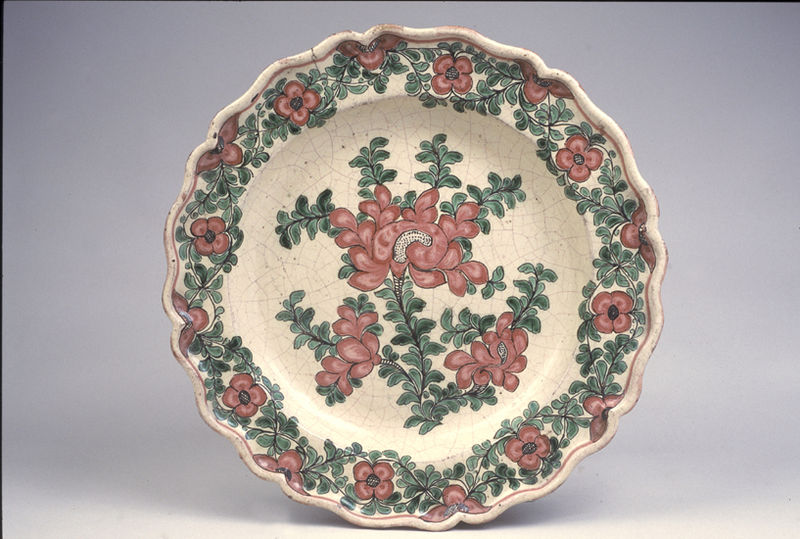
Titel: Plate (Plato)
Standort: Amherst (Massachusetts, USA)
Institution: Mead Art Museum, Amherst College
Schlagwörter: beige, red, white, black, green, old, yellow, decorative, flowers, pattern, pink, plant, flower, stone, garden, plants, ornament, shadow, photo, leaves, antique, design, circle, ceramic, floral, rose, leaf, shade, paint, leave, china, dish, pottery, ornamental, plate, teller, round, foto, border, photograph, cracks, porcelain, porcellain, bowl, stem, broken, pretty, symmetrical, wavy, the, ceramics, ivory, 18th century, flora, motif, veins, edge, bloom, contour, petal, petals, curved, while, central, crack, scallop, scalloped edge, stems, bug, decor, insect, decorated, shaped, rim, decorations, glaze, flowere, cracked, flowery, crockery, blossoms, hand painted, porcelin, repeating, worm, of, ridges, bonechina, scallops, scalloped, leef, red flowers, paintet, swirled, anitque, centerpiece, vegatation, fractures, craquele